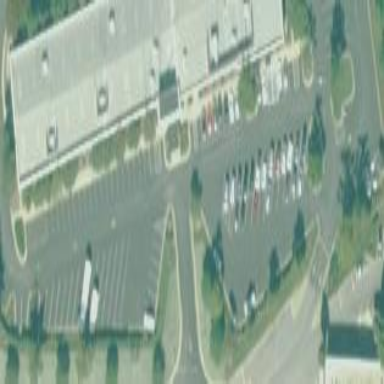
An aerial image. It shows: Parking area.